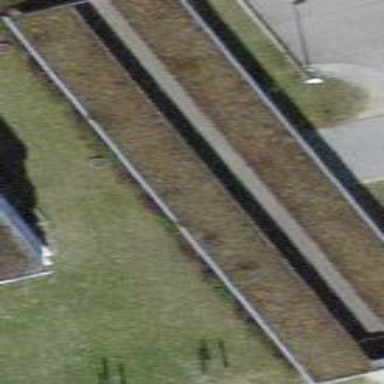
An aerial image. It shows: Bicycle parking rack located on the roof of building.